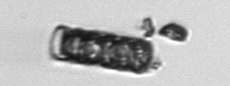
Label: Paralia_sulcata